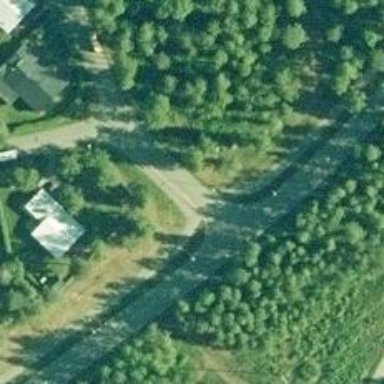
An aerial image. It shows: Road with "give way" sign.